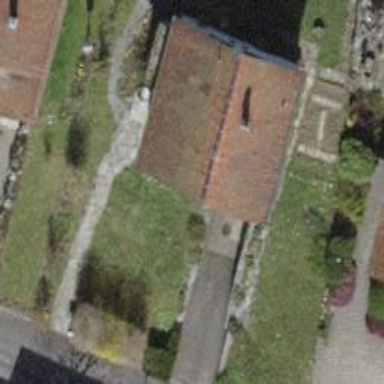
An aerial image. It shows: Gabled house with tile roof.